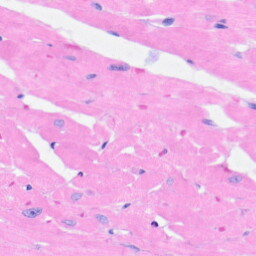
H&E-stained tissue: Heart